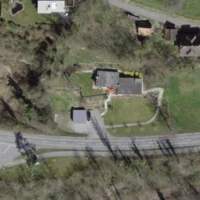
EUNIS habitat code: 53
Species observed at this site:
Anthocharis cardamines
Pholidoptera griseoaptera
Tettigonia viridissima